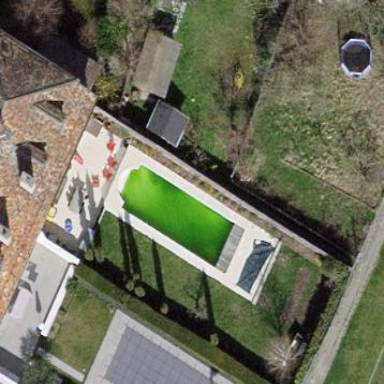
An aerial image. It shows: Outdoor swimming pool in leisure land area.